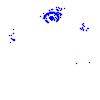
Particle: pion